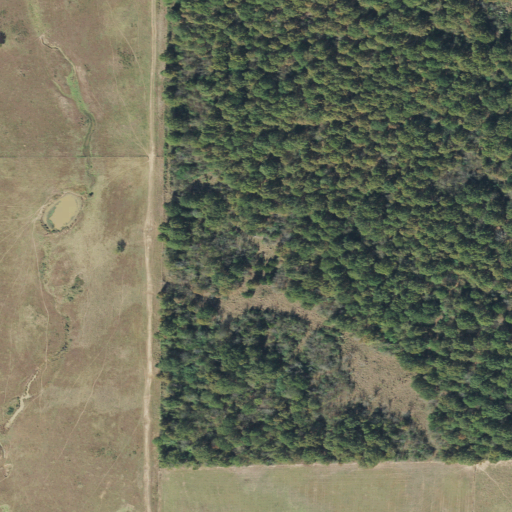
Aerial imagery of plain(s) in Texas named Caughorn Prairie containing deciduous forest, pasture, low intensity development, mixed forest, woody wetlands, and shrub